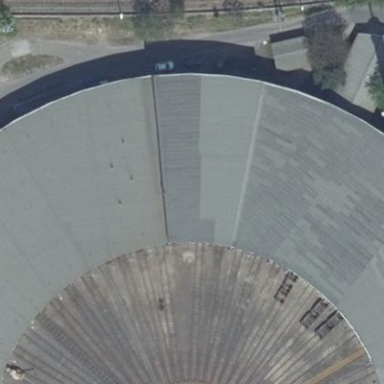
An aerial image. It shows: Roundhouse garage next to the railway.